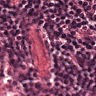
Metastatic tissue present: no